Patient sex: M
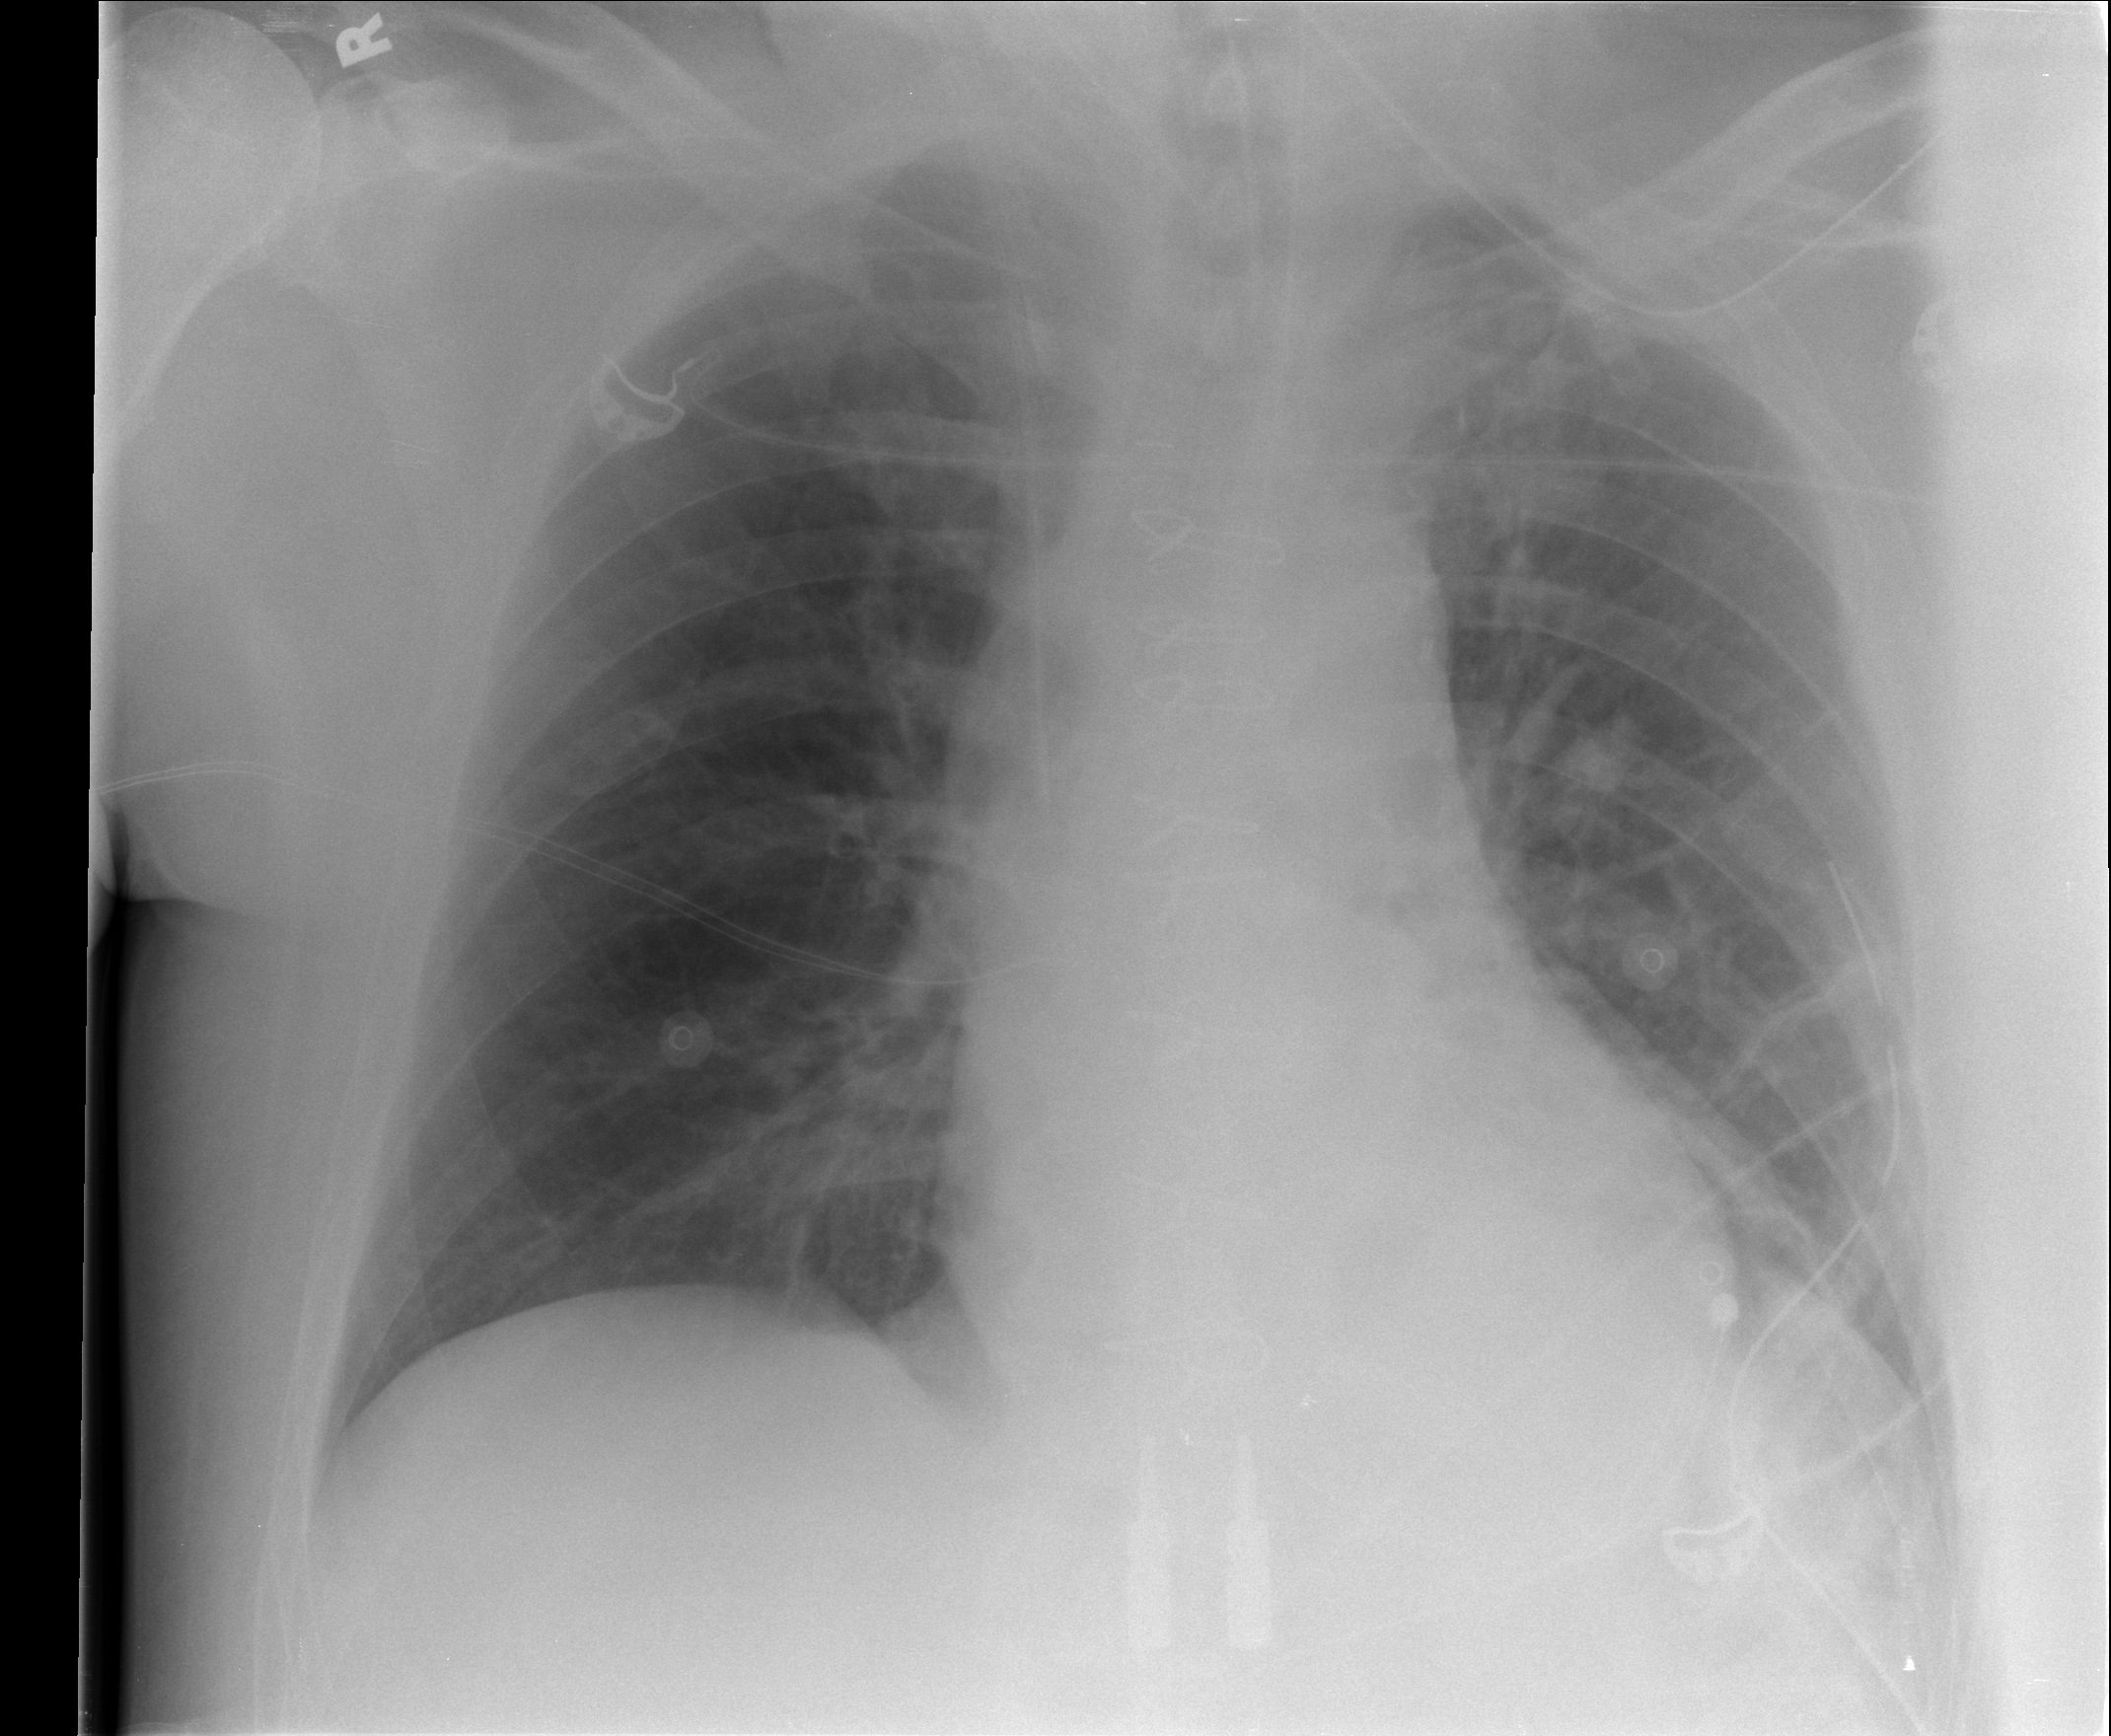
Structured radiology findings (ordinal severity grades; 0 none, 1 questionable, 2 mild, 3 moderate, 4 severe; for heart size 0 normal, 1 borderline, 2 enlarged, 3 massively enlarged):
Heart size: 0
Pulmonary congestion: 0
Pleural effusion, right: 0
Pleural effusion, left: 0
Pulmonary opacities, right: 0
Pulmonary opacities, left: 2
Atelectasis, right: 0
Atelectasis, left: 0